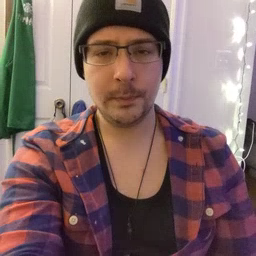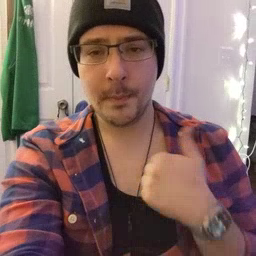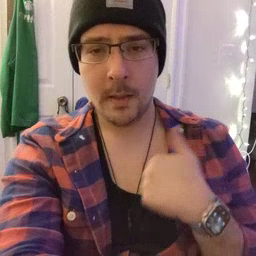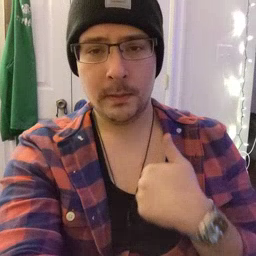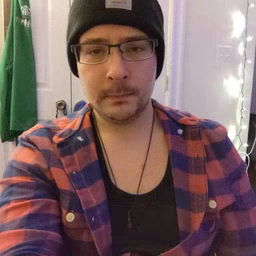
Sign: bath